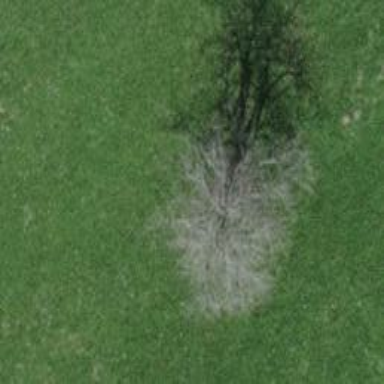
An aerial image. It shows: Single tag "natural: tree."